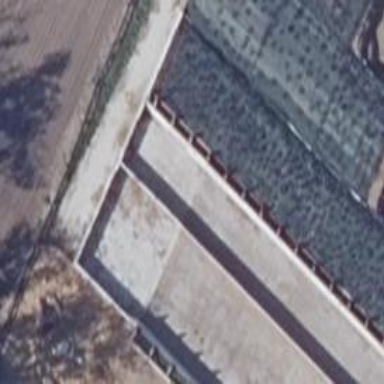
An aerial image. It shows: Bunker silo.